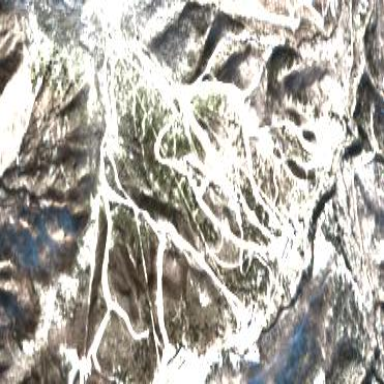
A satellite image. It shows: Area designated for winter sports.